Question: I am using a Java FX2.2 WebView embedded in a JPanel for showing web pages. This works well, except for the default font that I don't like. It looks very bold/rounded/anti-aliased/blurry.

On the left is the text from my Chrome browser, on the right of the FX Browser.
It seems that it is using the "System Regular" Font as a default font, this font is returned by Font.getDefault(). I have tried changing it with reflection but the browser still uses the same font.
Also I looked into 'WebView.setFontScale()' and 'WebView.setFontSmoothingType()', the first only changes the size and the latter only has a 2nd font smoothing type that is even worse than the default.
I looked at Safari, which is, like FX WebView, based on WebKit, and this browser has the option to change the default font (I think most browsers have this option).
Does anyone know a way to change this default Font for the Java FX WebView?
EDIT: Made a feature request here: <URL>
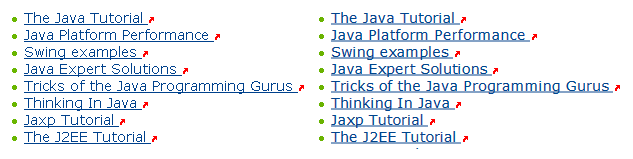
Answer: Try using <URL>, the default font rendering mechanism for some platforms has been updated. You will need to evaluate yourself whether there appears to be an improvement to your eyes on your target platforms.
Also note there is an <URL>.
WebView loads HTML, so the standard methods of changing fonts in HTML apply to it (the deprecated HTML font tag or CSS).
As to setting the default font used by WebView - I am unaware of a mechanism to do that. You can create a <URL> which demonstrates that this feature is available in Chrome.